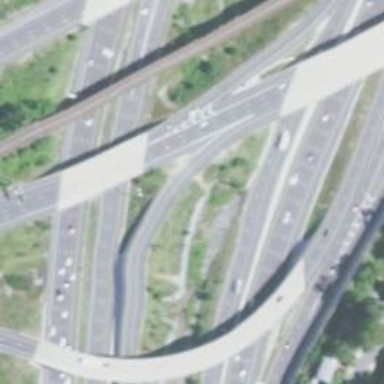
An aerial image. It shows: Motorway junction.